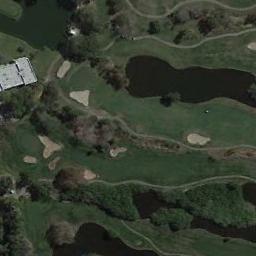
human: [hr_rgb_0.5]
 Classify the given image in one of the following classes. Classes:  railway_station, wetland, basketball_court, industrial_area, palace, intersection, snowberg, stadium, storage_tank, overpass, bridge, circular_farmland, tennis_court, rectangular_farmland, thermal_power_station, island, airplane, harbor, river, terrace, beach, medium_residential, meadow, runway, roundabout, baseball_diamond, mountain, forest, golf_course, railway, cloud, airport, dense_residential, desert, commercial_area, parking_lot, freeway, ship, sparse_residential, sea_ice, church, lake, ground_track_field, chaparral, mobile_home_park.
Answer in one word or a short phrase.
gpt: golf_course